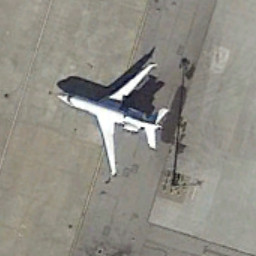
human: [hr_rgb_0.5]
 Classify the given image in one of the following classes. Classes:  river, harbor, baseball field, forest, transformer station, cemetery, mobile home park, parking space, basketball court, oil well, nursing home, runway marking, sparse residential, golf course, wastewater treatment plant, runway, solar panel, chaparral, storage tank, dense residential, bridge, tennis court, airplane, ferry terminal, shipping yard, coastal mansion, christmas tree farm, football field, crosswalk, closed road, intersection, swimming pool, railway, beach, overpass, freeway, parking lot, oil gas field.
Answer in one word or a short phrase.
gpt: airplane